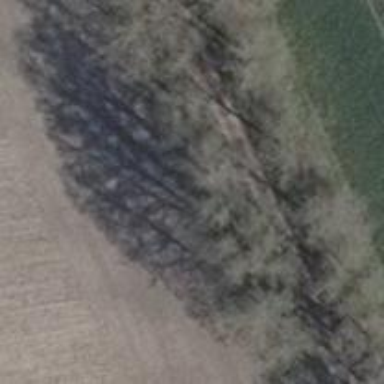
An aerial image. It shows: Row of trees in natural setting.